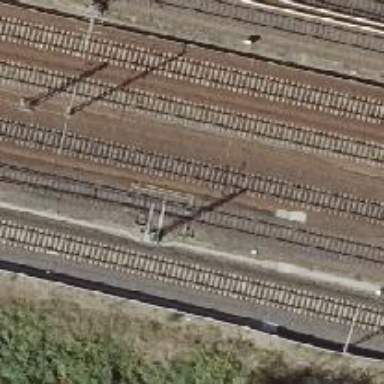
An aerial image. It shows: Railway switch with the turnout side on the left.